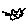
Label: cat